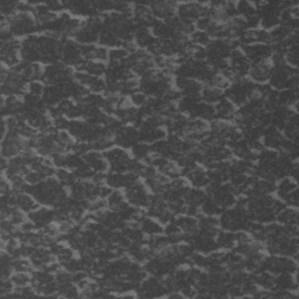
Label: frost